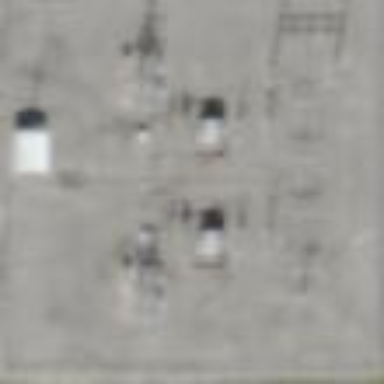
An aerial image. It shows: Outdoor power substation surrounded by fence. The substation is specifically for distribution purposes.